Question: I have an application where i am populating a tree like structure with D3.js.Each node in this tree represents a name.I am able to catch the nodes name in a java script alert when i am clicking on the node .But my requirement is that i should send the name, which is coming with an alert to a Servlet.Here is my code
'''
.node circle {
fill: #fff;
stroke: steelblue;
stroke-width: 1.5px;
}
.node {
font: 10px sans-serif;
}
.link {
fill: none;
stroke: #ccc;
stroke-width: 1.5px;
}
</style>
<body>
<script type="text/javascript" src="d3/d3.v3.min.js"></script>
<script>
var width = 300;
height = 500;
var cluster = d3.layout.cluster()
.size([height, width - 160]);
var diagonal = d3.svg.diagonal()
.projection(function(d) { return [d.y, d.x]; });
var svg = d3.select("body").append("svg")
.attr("width", width)
.attr("height", height)
.append("g")
.attr("transform", "translate(40,0)");
d3.json("ActionServlet", function(error, root) {
var nodes = cluster.nodes(root),
links = cluster.links(nodes);
var link = svg.selectAll(".link")
.data(links)
.enter().append("path")
.attr("class", "link")
.attr("d", diagonal);
var node = svg.selectAll(".node")
.data(nodes)
.enter().append("g")
.attr("class", "node")
.on("click", click)
.attr("transform", function(d) { return "translate(" + d.y + "," + d.x + ")"; })
node.append("circle")
.attr("r", 4.5);
node.append("text")
.attr("dx", function(d) { return d.children ? -8 : 8; })
.attr("dy", 3)
.style("text-anchor", function(d) { return d.children ? "end" : "start"; })
.text(function(d) { return d.name; });
function click(d){
alert("This Number is: "+d.name);
}
});
d3.select(self.frameElement).style("height", height + "px");
</script>
'''
I want the value in the ActionServlet which i am using to create a json.somebody please help.
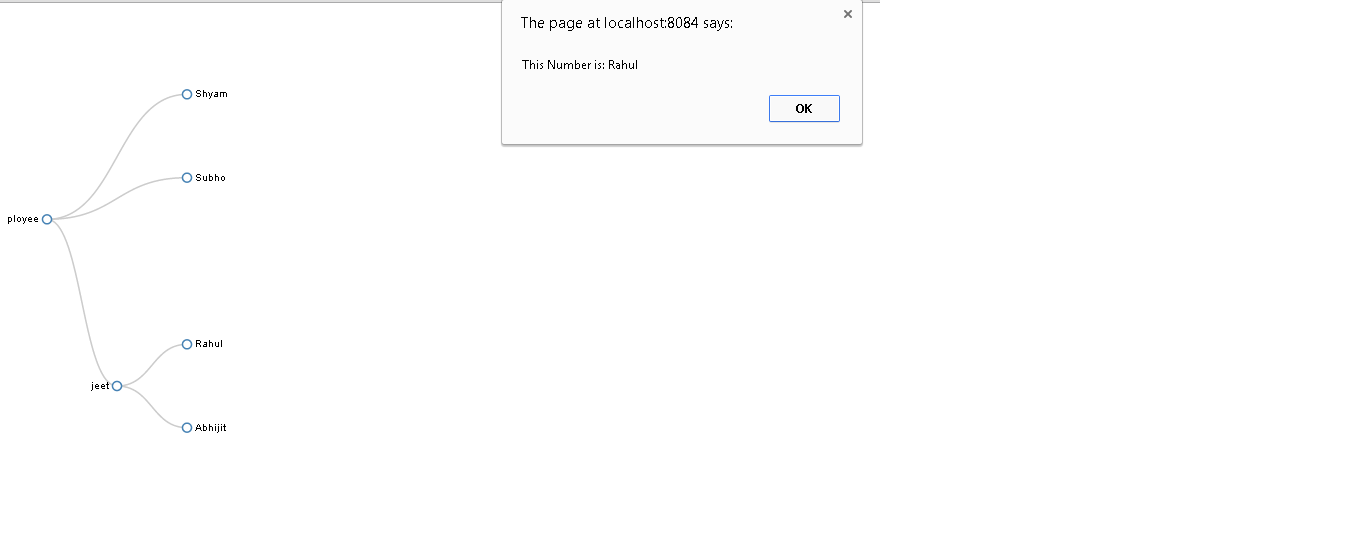
Answer: Please change your click function with this-
'''
function click(d){
var name=d.name;
$.ajax({
url: "ActionServlet",
type: "post",
data: { "root":name },
error:function(){
alert("error occured!!!");
},
success:function(d){
//alert(d.name);
}
});
}
});
'''